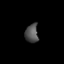
Tissue: lung
Cell type: Endothelial cells
Senescence score: 0.5951
Nuclear area (px): 241
Mean DAPI intensity: 80.203